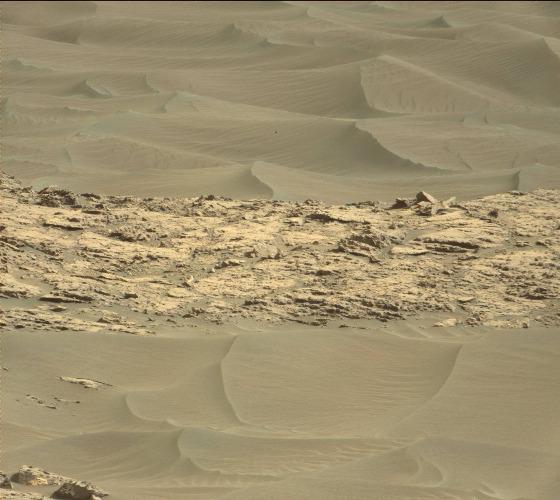
Terrain classes present: Bedrock, Gravel / Sand / Soil, Rock, Shadow